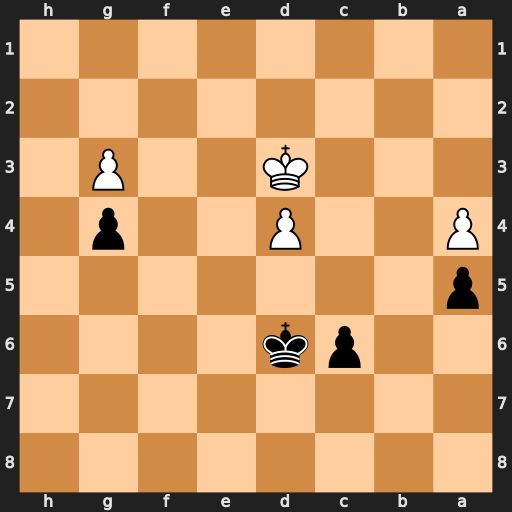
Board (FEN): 8/8/2pk4/p7/P2P2p1/3K2P1/8/8
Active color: b
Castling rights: -
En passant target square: -
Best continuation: Kd5 Kc3 c5 dxc5 Kxc5 Kd3 Kb4